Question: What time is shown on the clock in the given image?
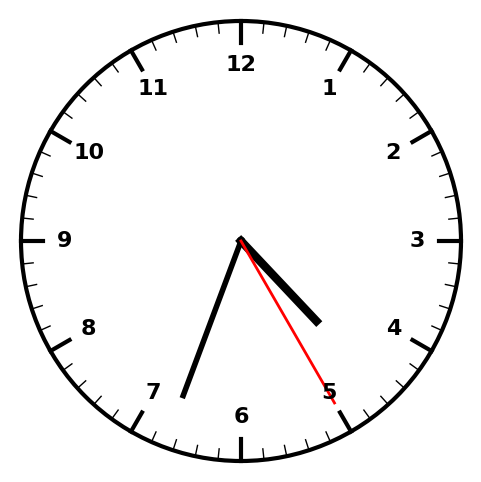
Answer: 04:33:25